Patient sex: M
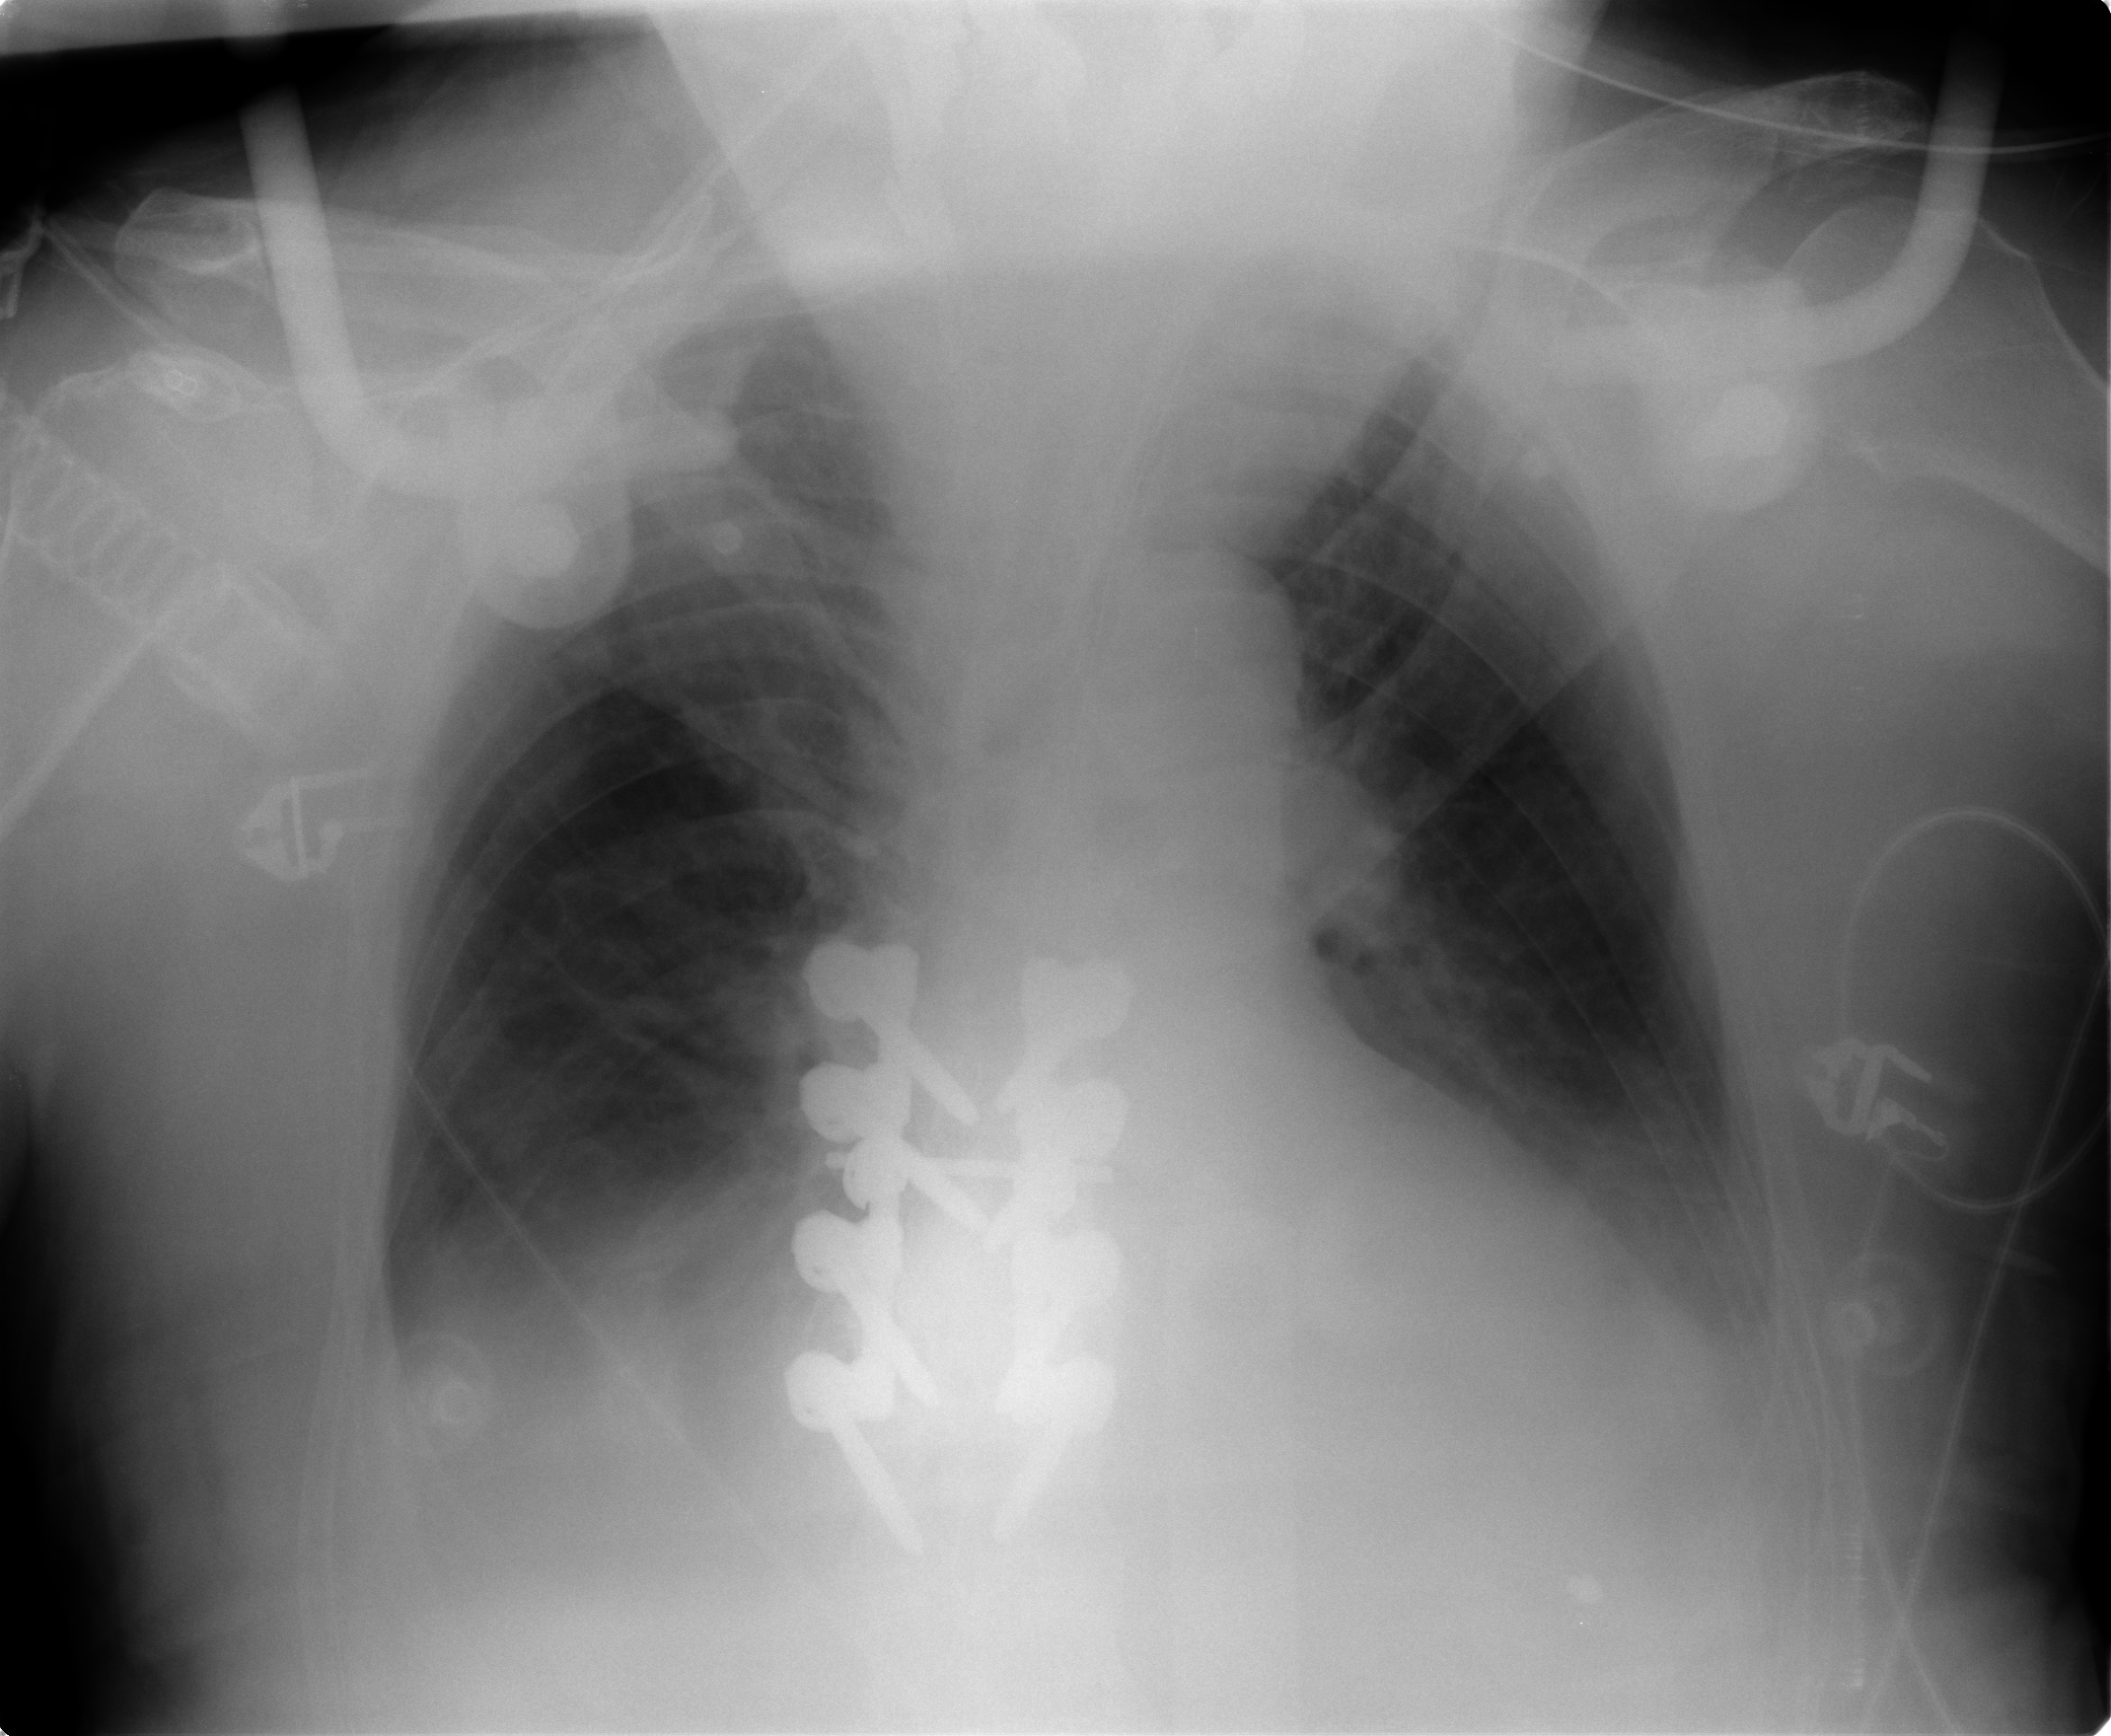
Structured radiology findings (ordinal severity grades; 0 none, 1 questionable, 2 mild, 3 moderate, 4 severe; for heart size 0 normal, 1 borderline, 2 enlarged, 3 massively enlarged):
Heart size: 2
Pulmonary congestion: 2
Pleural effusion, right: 2
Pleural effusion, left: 2
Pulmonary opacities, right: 2
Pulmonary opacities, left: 0
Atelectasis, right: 2
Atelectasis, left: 2